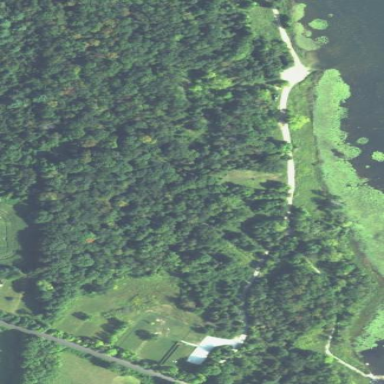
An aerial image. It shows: Nature reserve located in woodland area designated as Existing Preserved Open Space.